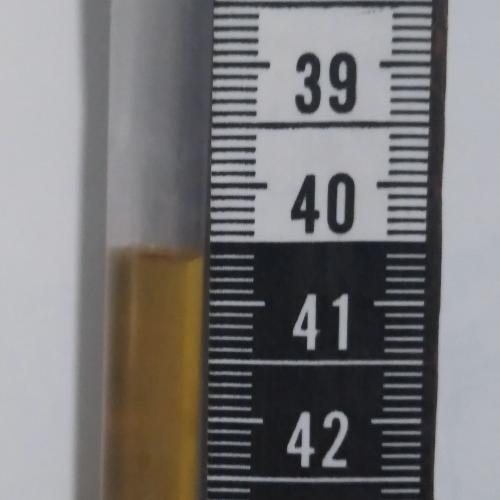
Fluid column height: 40.6 cm